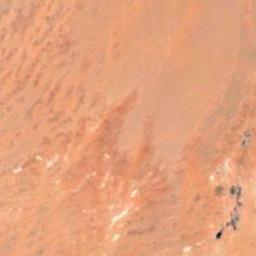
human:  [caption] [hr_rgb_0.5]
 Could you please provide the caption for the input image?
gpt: The desert has orange sand and some decayed rocks .

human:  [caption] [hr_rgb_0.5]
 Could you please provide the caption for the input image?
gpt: There are yellow desert with a line of green plants .

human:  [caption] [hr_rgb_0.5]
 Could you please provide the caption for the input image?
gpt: It is a large piece of flat yellow desert .

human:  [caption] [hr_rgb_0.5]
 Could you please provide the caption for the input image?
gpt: There is a small jungle in this desert .

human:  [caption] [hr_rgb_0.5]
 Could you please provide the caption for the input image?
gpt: A brown desert with some white rocks .